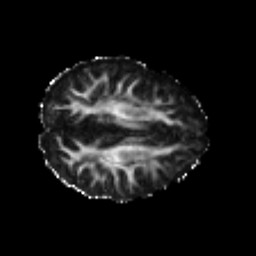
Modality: FA
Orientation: axial
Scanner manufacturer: philips
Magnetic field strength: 3 T
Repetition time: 8.589 s
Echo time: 0.1268 s